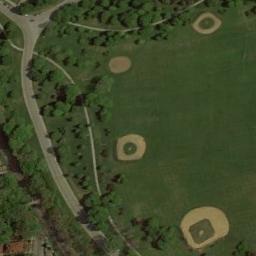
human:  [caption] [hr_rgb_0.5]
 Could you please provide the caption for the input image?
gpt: Four baseball diamonds of different sizes on the lawn with some trees and some roads beside .

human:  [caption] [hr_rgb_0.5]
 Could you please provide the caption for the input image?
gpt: There are three baseball diamonds in the grass next to the brushwood .

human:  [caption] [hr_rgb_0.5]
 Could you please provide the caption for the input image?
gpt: There are four baseball diamonds in the middle of grass next to many trees with a road pass by .

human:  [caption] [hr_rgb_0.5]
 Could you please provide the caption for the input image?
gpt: This baseball field looks like a semicircle with two white houses beside it .

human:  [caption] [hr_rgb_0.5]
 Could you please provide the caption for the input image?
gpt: One road is next to four baseball diamonds .